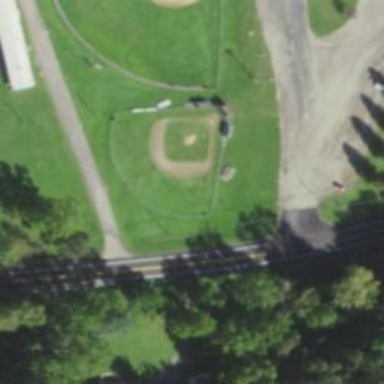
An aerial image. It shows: Baseball pitch for leisure land activities.